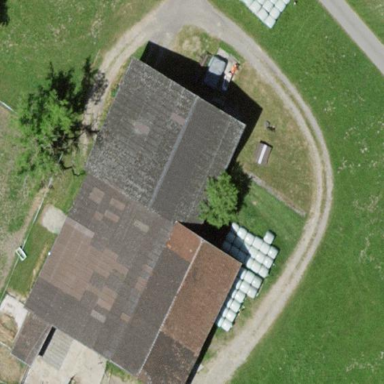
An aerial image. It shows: Rural barn.